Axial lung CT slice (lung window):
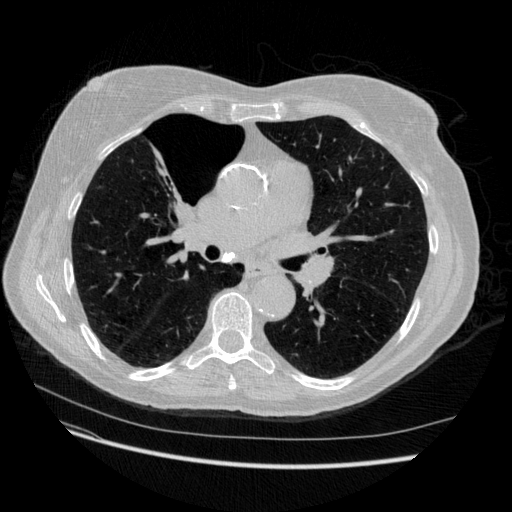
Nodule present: no